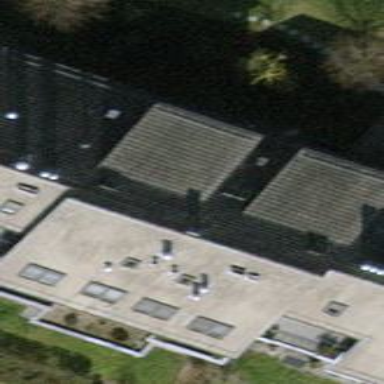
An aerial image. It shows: Light grey apartments building with gabled roof.